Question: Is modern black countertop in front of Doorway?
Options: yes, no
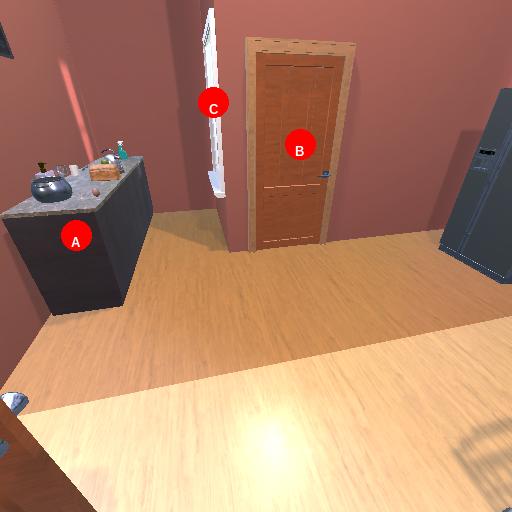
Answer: yes